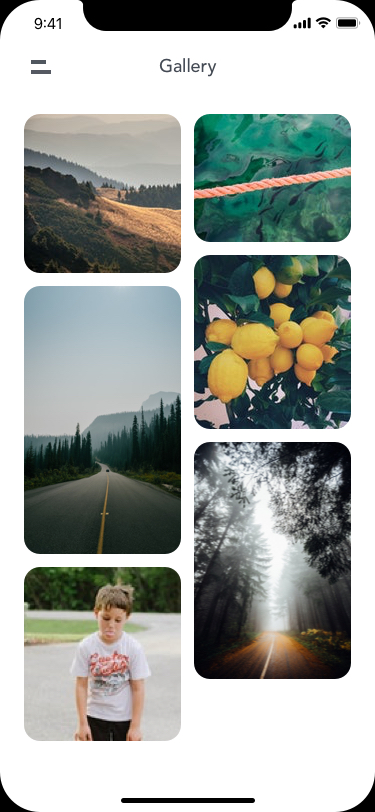
Text in this UI design:
Gallery
